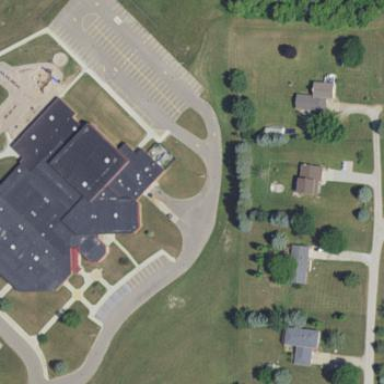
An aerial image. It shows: School building.